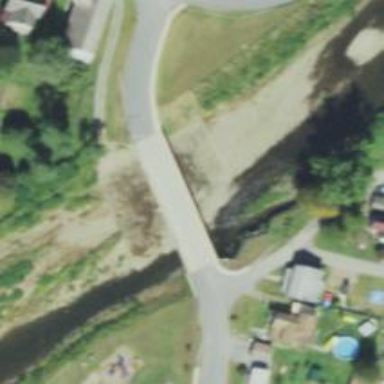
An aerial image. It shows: Bridge supported by abutments.